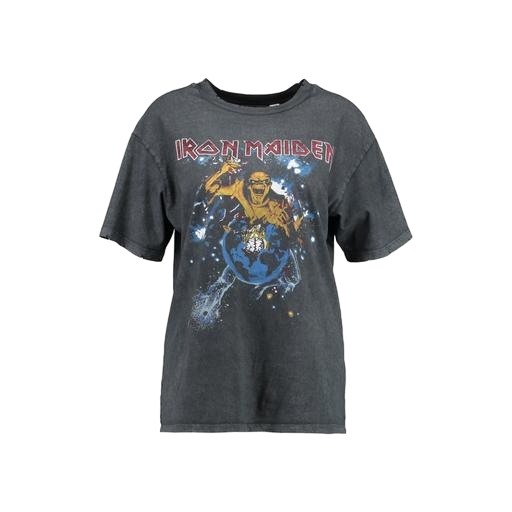
print t-shirt, graphic t-shirt, graphic tee shirt, white background